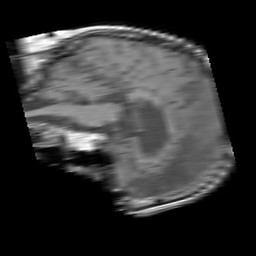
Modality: T1w
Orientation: sagittal
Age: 87
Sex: male
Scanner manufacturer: philips
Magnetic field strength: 3 T
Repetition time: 0.2705 s
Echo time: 0.002302 s